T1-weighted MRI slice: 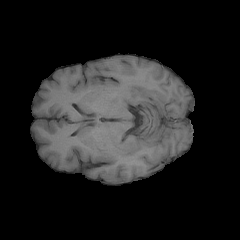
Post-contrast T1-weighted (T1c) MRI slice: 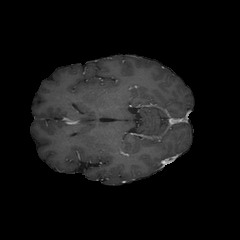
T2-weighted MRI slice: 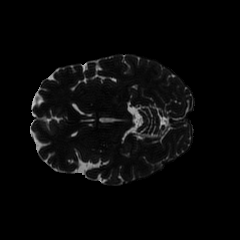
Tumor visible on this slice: yes